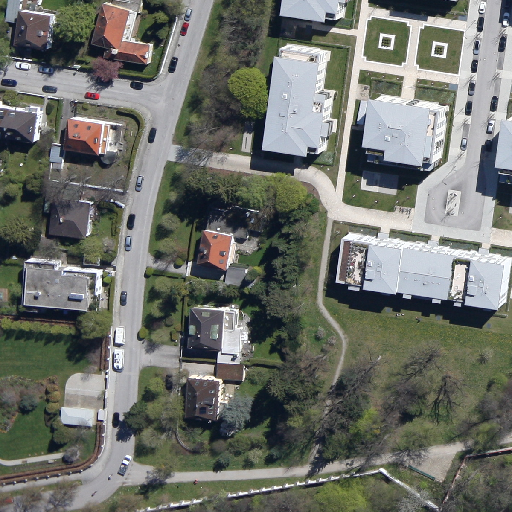
Referring expression: light-duty vehicle